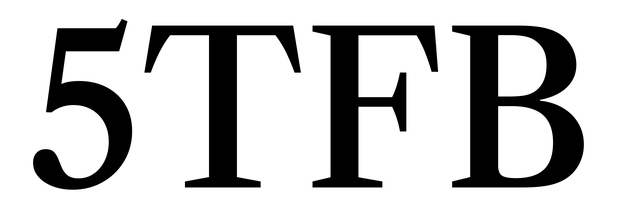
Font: LibreCaslonText_Medium